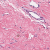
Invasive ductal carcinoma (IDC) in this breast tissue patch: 0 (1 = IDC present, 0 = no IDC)